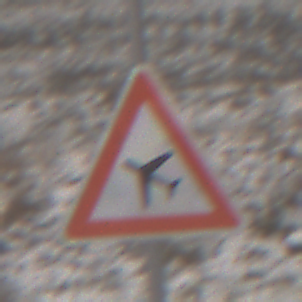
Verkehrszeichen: FlugbetriebRechts
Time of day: Midday
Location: Outdoor (Nature)
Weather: Overcast
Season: Winter
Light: Natural